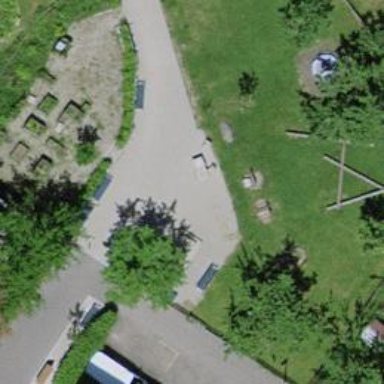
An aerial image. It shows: Playground area for leisure activities on the land.